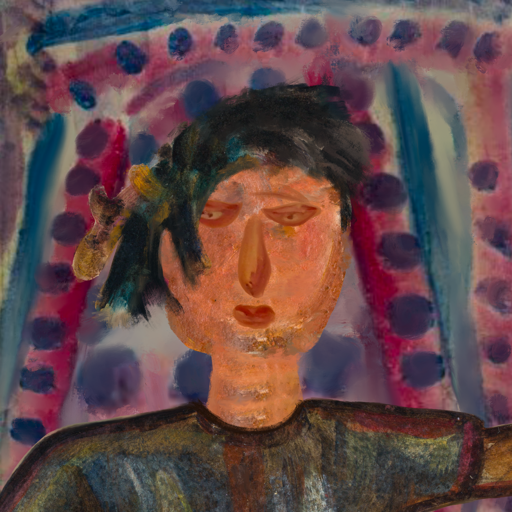
Background: HillGirl, Head And Neck Front: Boggyland, Face Front: Pious_Lady, Bust: Mosgoul, Hair Front: Pipe, Head Accessory: Blank, Second Necklace: Blank, Necklace: Blank, Baby: Blank